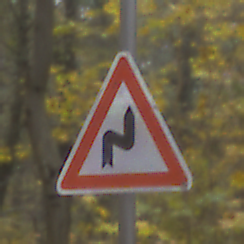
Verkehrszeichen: DoppelkurveRechts
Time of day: MorningAfternoon
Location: Outdoor (Nature)
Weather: Overcast
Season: Autumn
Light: Natural